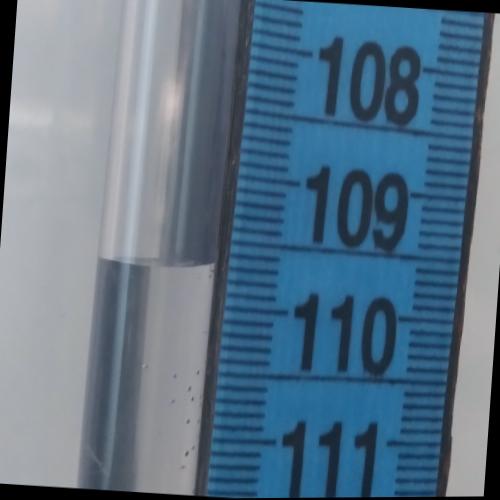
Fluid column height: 109.7 cm